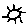
Label: sun